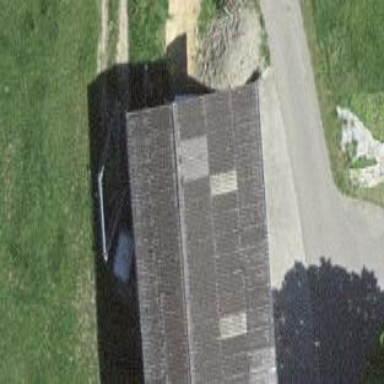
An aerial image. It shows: Shed building.